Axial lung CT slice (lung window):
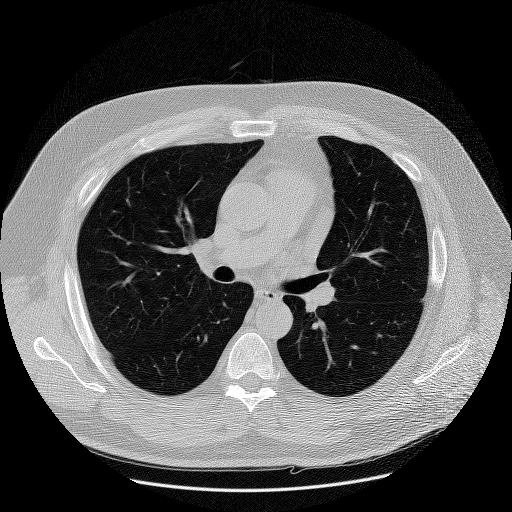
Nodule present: no